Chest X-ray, PA view. Patient: 44 years old, sex F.
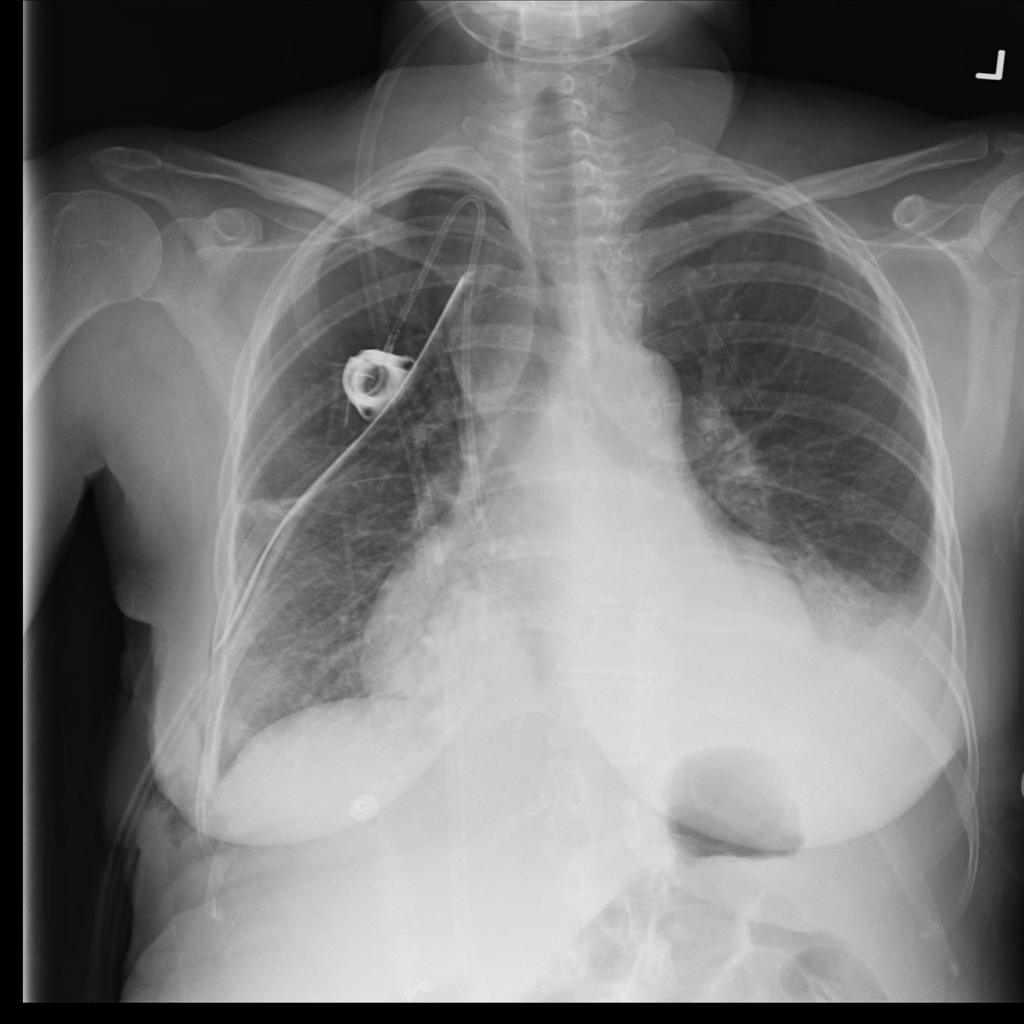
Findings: Cardiomegaly, Effusion, Emphysema, Pneumothorax